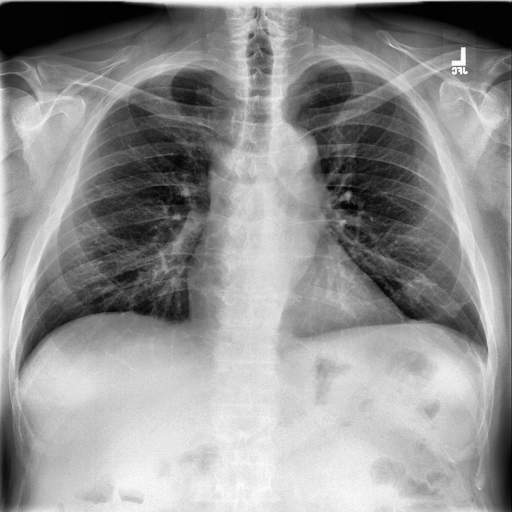
Finding: NORMAL